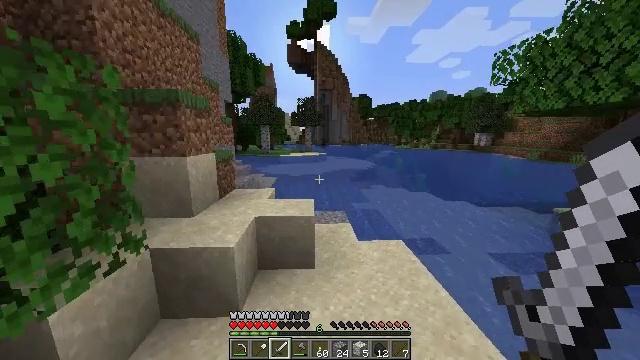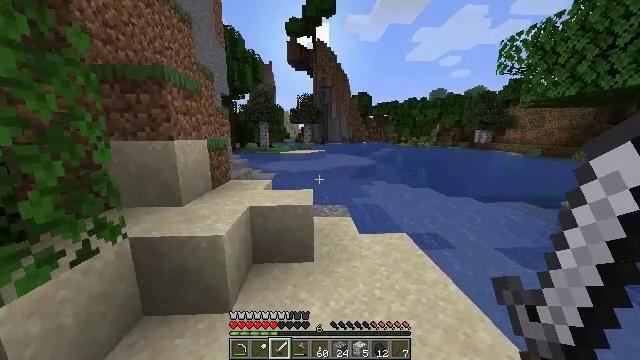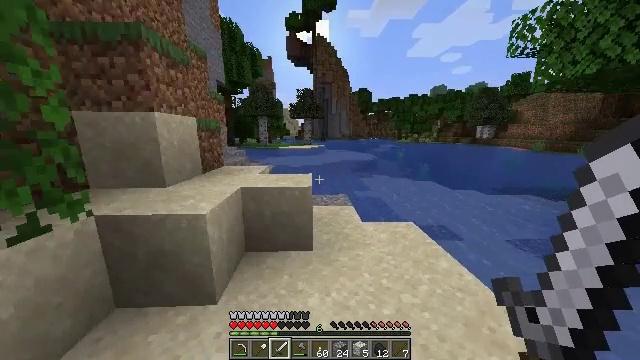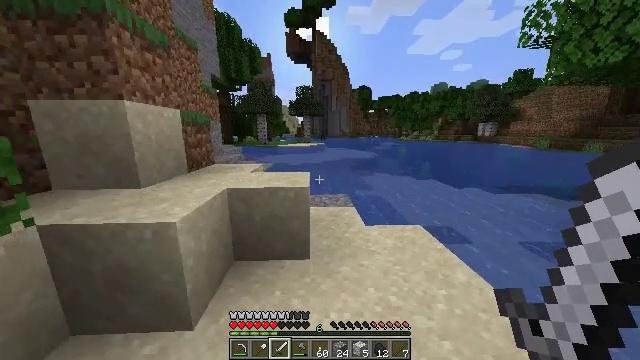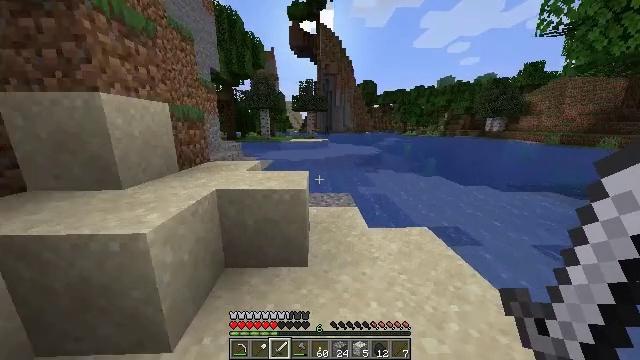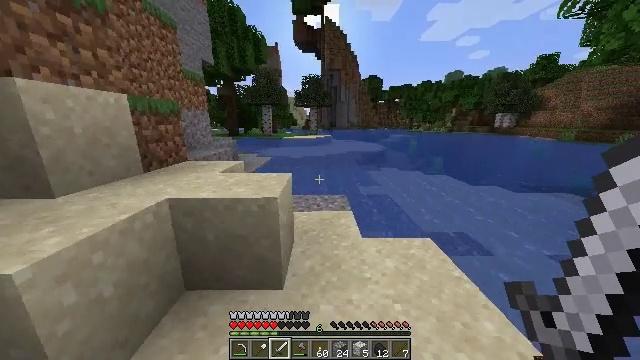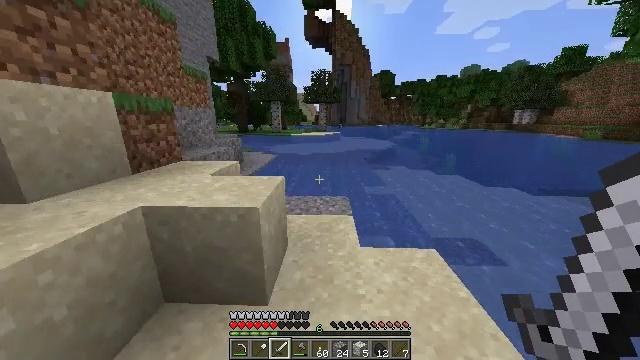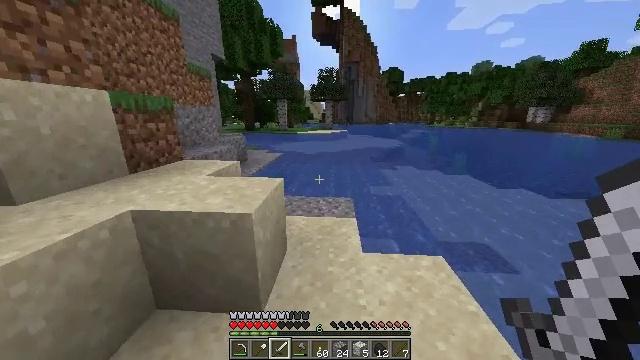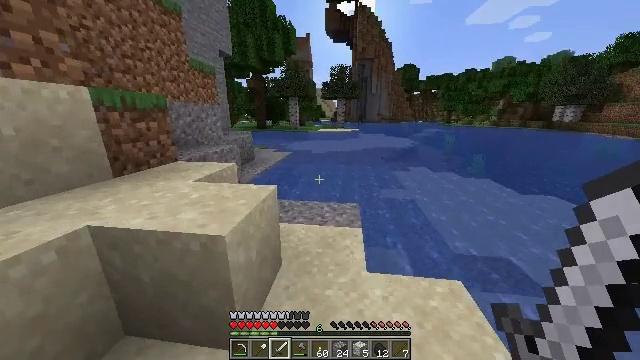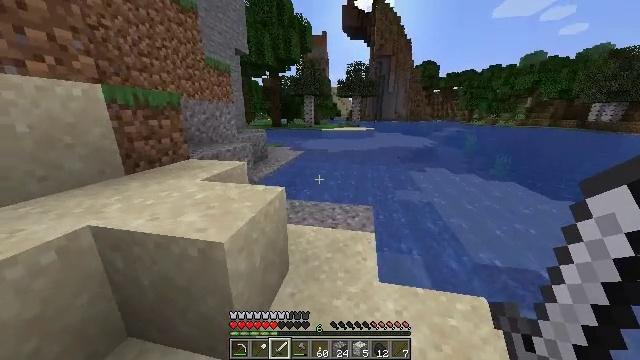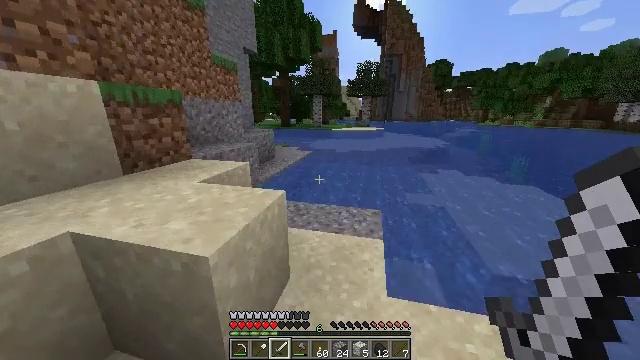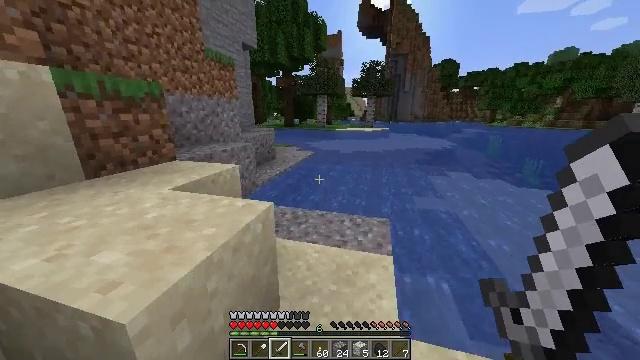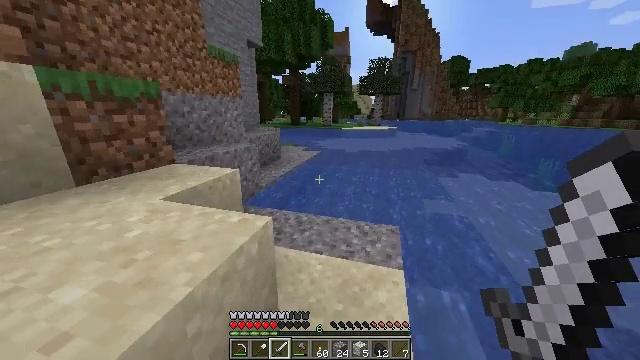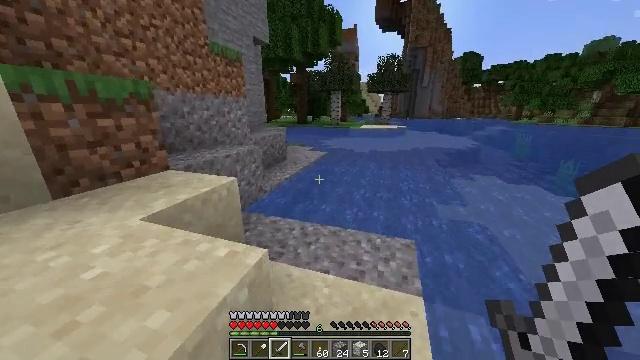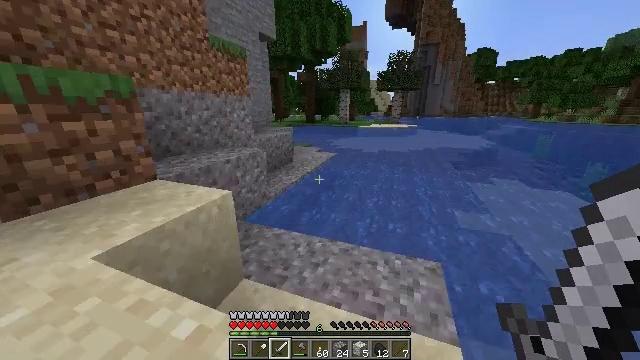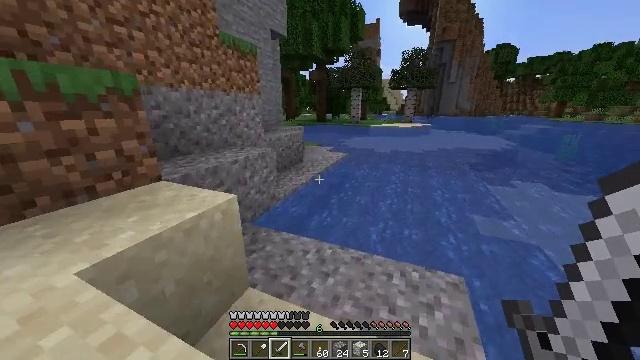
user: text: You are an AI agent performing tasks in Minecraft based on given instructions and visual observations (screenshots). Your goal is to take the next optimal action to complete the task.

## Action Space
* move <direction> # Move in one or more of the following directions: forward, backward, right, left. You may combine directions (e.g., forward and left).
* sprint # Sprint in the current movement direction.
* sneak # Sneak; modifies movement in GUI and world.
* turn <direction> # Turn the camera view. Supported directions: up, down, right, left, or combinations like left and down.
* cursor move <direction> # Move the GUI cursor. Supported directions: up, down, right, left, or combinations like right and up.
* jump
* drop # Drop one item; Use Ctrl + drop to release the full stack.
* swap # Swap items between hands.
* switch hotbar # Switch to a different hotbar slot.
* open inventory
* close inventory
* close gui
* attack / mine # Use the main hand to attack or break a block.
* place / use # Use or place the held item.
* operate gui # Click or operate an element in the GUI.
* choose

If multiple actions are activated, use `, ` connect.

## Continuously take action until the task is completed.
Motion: motion action
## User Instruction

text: Mine a lily of the valley.
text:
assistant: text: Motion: move forward, sprint
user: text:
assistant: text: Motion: move forward, sprint
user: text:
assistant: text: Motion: move forward and move right, sprint
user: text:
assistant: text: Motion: move forward and move right, sprint, turn left and down
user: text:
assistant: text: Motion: move forward and move right, sprint, turn left
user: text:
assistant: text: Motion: move forward and move right, sprint, turn left
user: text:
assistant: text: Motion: move forward, sprint, turn left
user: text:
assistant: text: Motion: move forward, sprint, turn left
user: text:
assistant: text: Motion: move forward, sprint, turn left
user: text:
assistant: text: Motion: move forward, sprint, turn left
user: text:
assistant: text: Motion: move forward, sprint, turn left
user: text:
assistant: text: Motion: move forward, sprint, turn left
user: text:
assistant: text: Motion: move forward, sprint, turn left
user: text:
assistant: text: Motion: move forward, sprint, turn left
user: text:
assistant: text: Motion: move forward, sprint, turn left
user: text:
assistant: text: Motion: move forward, sprint
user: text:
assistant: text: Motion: move forward, sprint
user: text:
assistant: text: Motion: move forward, sprint
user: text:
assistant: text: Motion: move forward, sprint
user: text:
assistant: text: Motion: move forward, sprint
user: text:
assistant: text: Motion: move forward, sprint
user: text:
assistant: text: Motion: move forward, sprint
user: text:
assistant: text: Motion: move forward, sprint, jump
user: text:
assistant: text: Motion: move forward, sprint, jump
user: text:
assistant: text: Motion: move forward, sprint, jump
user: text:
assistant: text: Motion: move forward, sprint, jump
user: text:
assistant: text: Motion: move forward and move left, sprint, jump
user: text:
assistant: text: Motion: move forward and move left, sprint, jump
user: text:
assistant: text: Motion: move forward and move left, sprint, jump
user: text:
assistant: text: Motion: move forward and move left, sprint